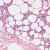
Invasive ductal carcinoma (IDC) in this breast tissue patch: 0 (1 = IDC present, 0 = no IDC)